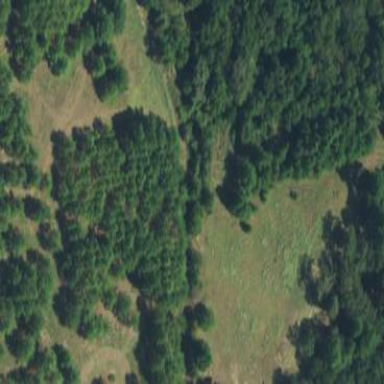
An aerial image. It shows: Forest with evergreen needle-leaved trees.